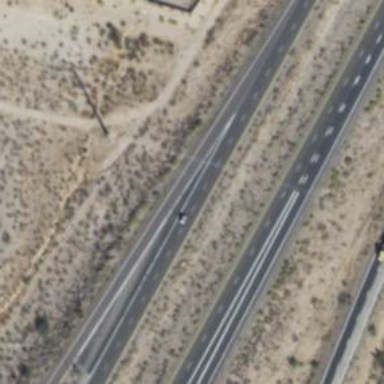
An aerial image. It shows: Asphalt motorway link.